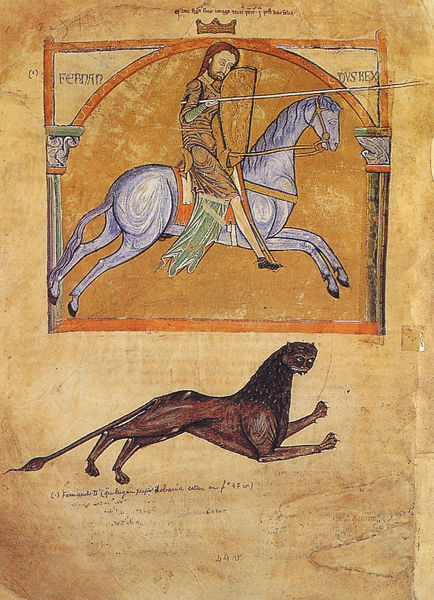
Titel: Tumbo A
Institution: Santiago de Compostela, Archivo de la Catedral
Schlagwörter: blau, mann, weiß, gelb, braun, orange, säulen, tier, tuch, bart, gold, krone, pferd, reiter, ritt, sattel, steigbügel, schrift, bogen, lanze, schild, buch, seite, illustration, text, ritter, jagd, buchseite, romanik, löwe, monat, panter, panther, buchmalerei, ottonik, februar